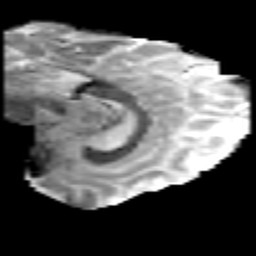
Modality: MD
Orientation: sagittal
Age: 31
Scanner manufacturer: philips
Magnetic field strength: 3 T
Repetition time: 8.591 s
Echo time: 0.1268 s